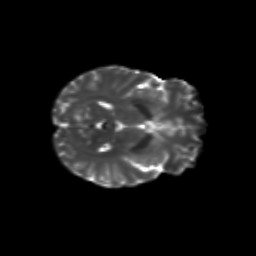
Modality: T2w
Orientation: axial
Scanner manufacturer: siemens
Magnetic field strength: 3 T
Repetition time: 9.2 s
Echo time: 0.084 s